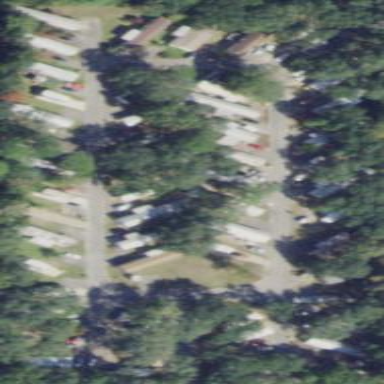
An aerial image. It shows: Residential area designated as trailer park.